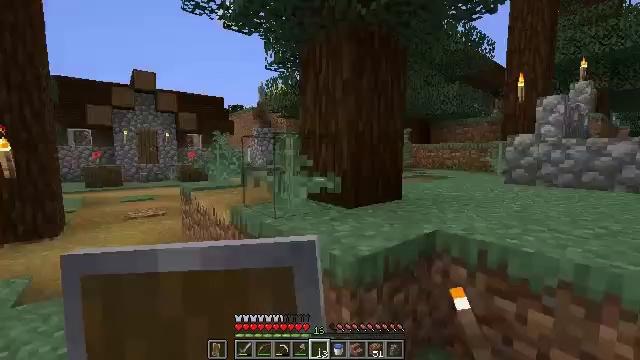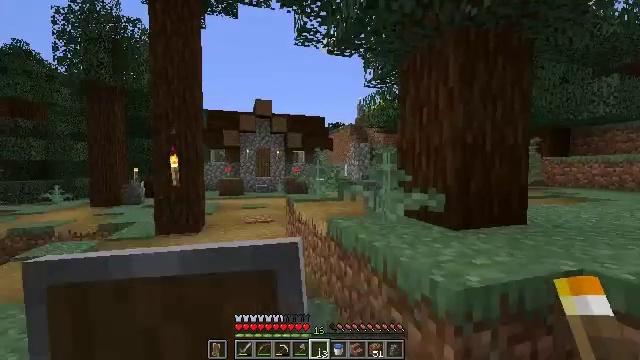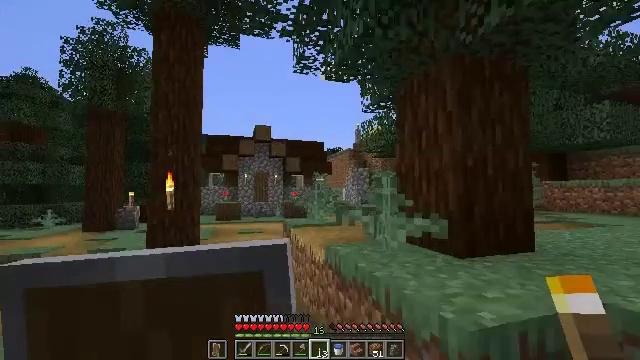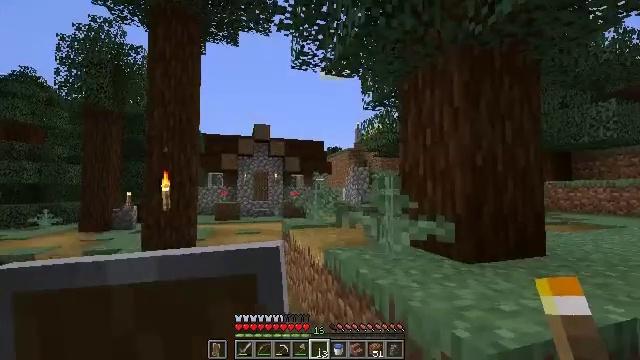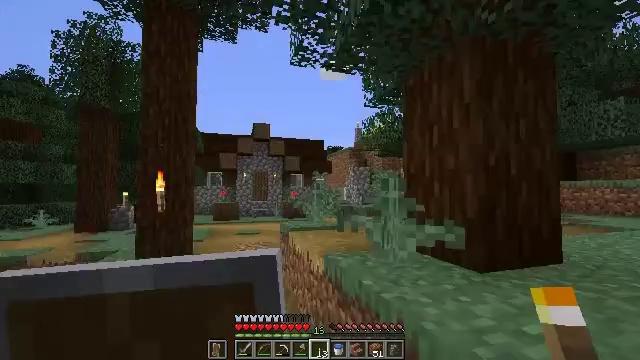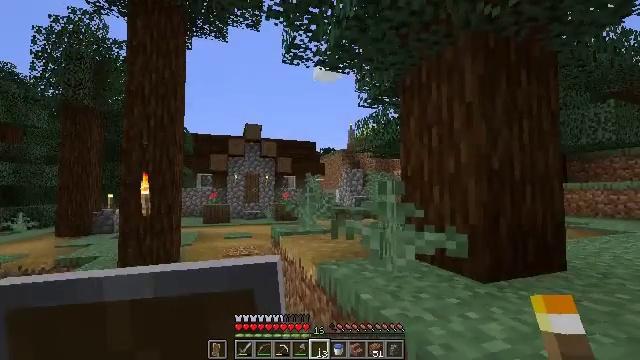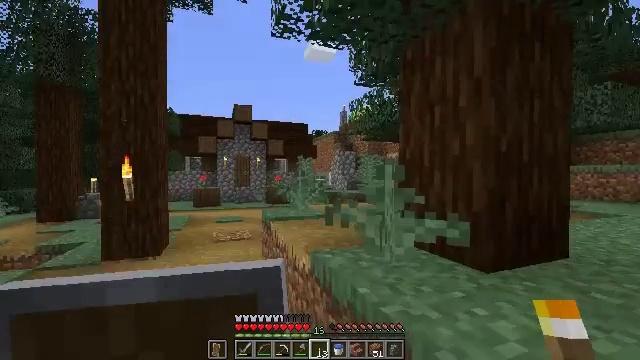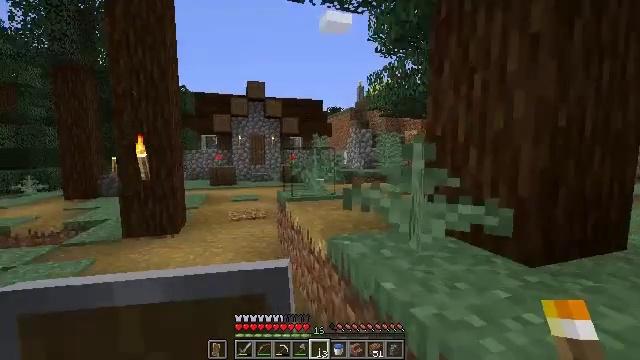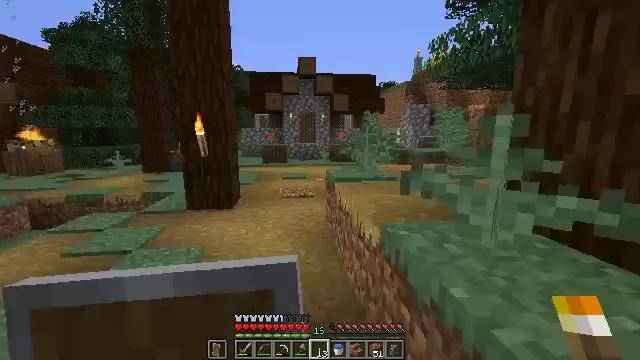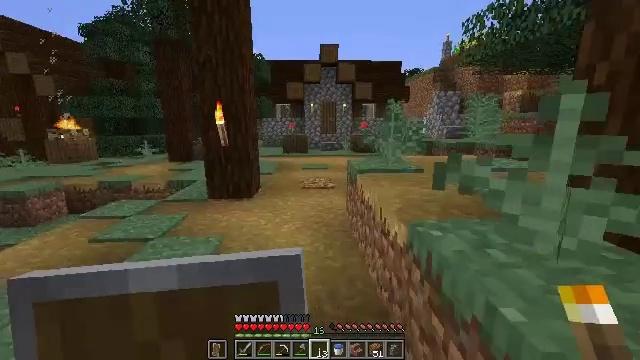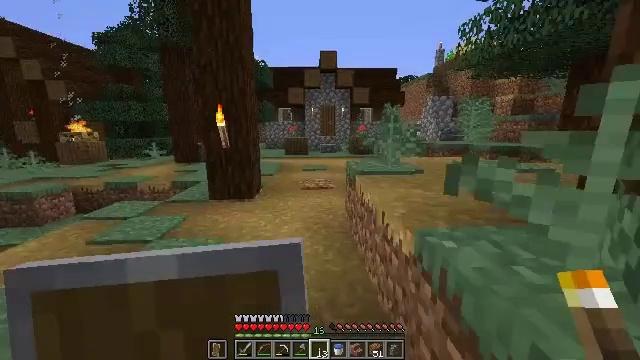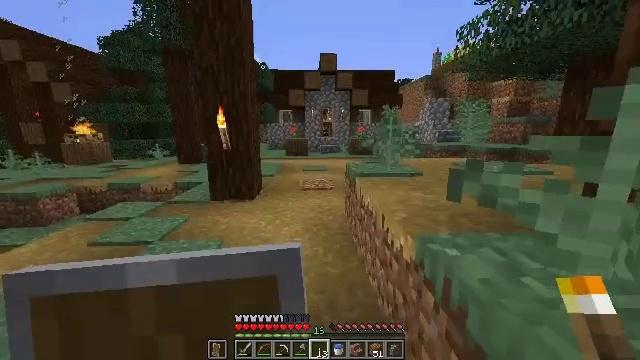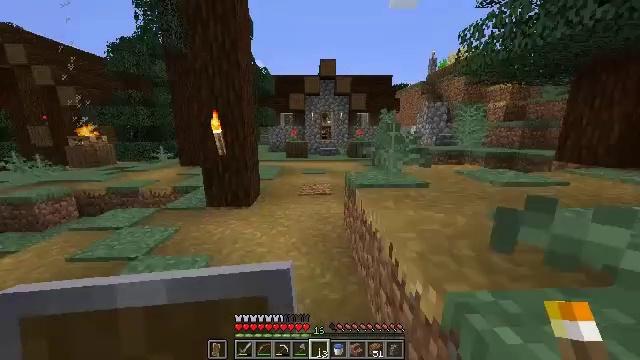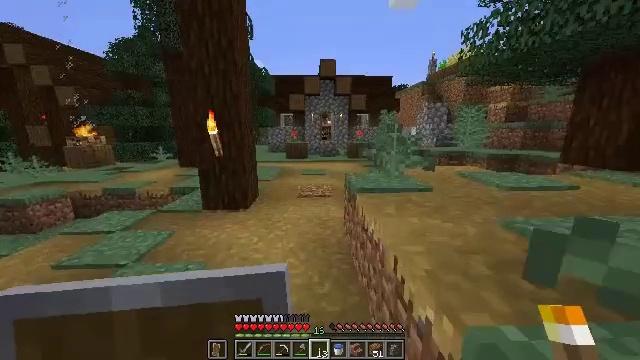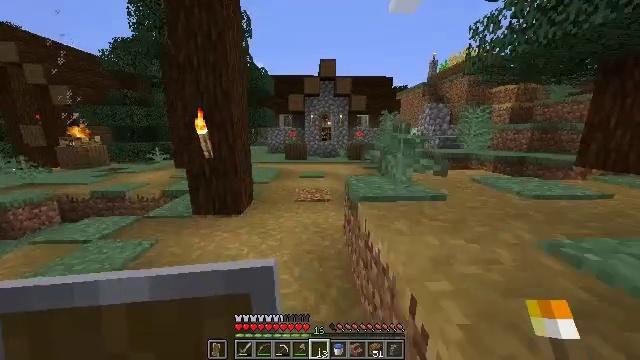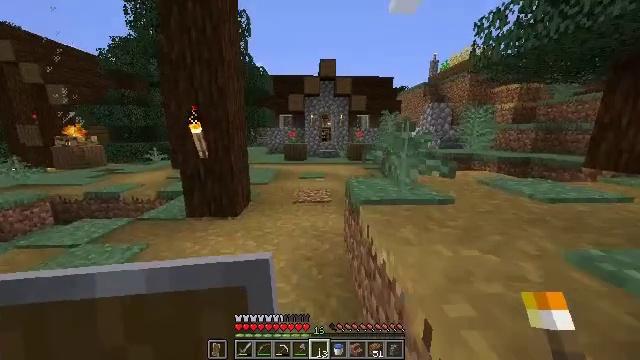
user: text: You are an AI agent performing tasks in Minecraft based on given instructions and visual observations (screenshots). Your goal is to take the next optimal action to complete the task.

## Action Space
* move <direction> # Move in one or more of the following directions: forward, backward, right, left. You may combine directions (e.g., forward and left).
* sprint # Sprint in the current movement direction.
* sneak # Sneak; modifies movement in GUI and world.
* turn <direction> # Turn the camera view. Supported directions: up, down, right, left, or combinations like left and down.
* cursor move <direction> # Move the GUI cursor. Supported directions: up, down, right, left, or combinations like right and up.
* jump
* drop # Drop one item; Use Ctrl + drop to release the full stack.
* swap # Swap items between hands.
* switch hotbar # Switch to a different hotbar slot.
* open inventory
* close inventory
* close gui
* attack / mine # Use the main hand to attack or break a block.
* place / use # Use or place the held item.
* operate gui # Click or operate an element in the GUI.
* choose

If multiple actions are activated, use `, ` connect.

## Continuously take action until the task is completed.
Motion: motion action
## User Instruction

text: Collect the cobblestone stairs.
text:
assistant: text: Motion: turn left and up
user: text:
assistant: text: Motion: move forward, turn up
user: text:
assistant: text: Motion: move forward
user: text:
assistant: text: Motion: move forward
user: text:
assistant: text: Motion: move forward, turn right
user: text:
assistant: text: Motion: move forward, turn right and down
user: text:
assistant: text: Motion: move forward, turn left and down
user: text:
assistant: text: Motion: move forward, turn left and down
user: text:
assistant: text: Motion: move forward, sprint, turn left and down
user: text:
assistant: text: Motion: move forward, sprint
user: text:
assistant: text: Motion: move forward, sprint
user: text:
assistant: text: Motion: move forward
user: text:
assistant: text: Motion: move forward
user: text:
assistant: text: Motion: move forward
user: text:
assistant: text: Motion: move forward
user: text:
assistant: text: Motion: move forward, jump
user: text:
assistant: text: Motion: move forward, jump
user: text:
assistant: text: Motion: move forward, jump
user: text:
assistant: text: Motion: move forward, turn right
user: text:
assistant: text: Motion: move forward, turn right and up
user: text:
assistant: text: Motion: move forward, turn right
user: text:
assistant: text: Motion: move forward
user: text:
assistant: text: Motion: move forward
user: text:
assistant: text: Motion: move forward
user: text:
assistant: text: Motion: move forward
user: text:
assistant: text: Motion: move forward
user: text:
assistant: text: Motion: move forward
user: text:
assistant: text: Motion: move forward, turn right
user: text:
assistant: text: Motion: move forward, turn right
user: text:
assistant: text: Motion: move forward, turn right